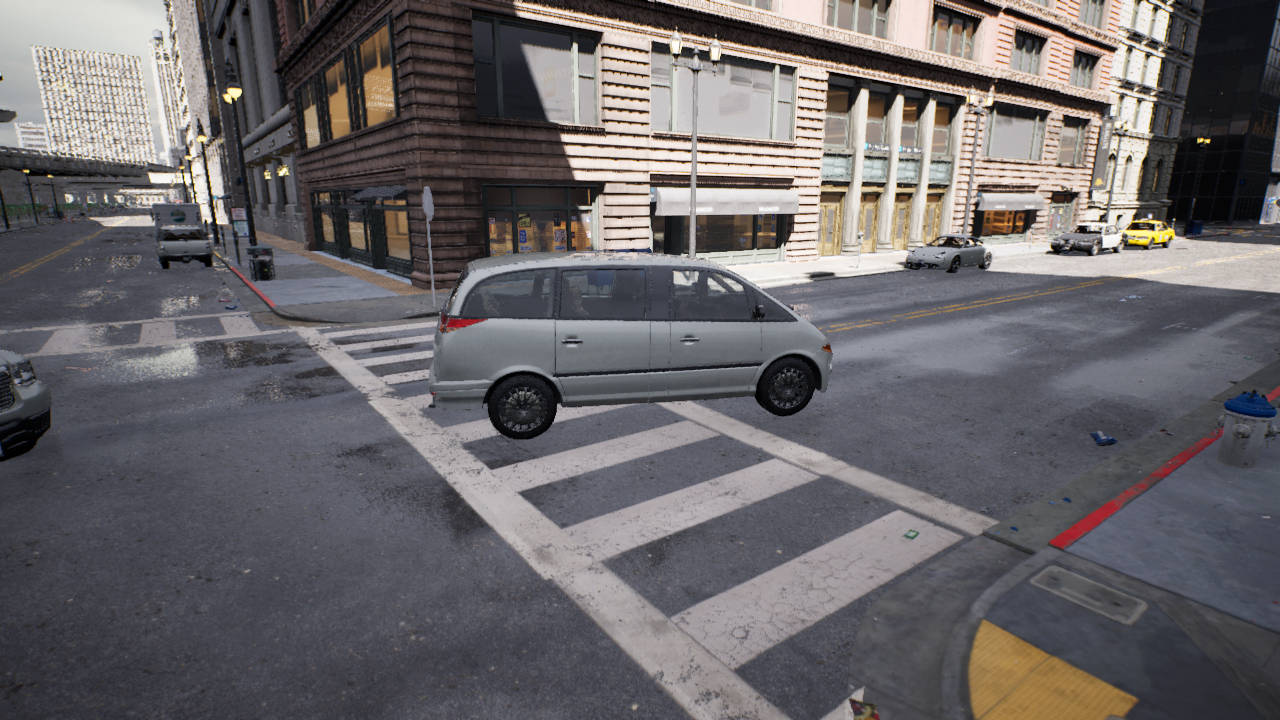
Venue: intersection
Lighting: clear day
Vehicle rig: minivan